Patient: sex M, age 42
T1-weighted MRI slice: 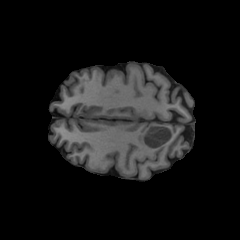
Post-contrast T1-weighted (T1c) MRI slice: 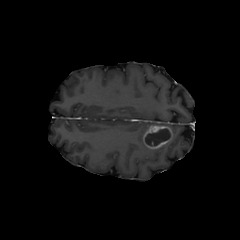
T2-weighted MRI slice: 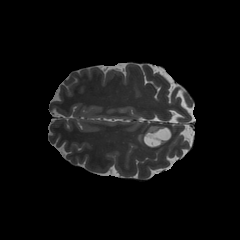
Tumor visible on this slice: yes
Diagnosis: Glioblastoma, IDH-wildtype
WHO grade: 4